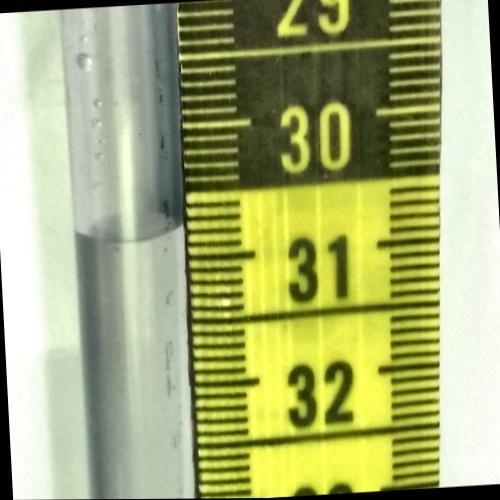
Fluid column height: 30.8 cm